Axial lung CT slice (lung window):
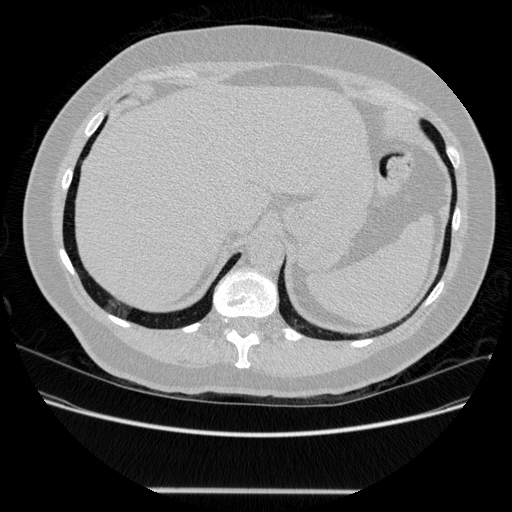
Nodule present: no